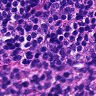
Metastatic tissue present: no